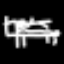
Label: bed